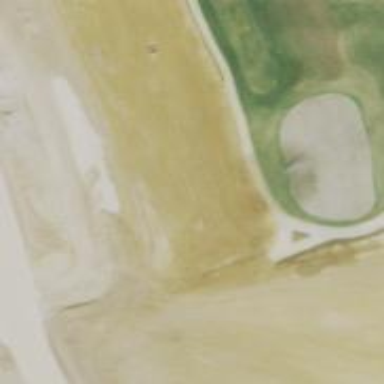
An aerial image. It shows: Golf cartpath that is also road path.